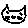
Label: cat